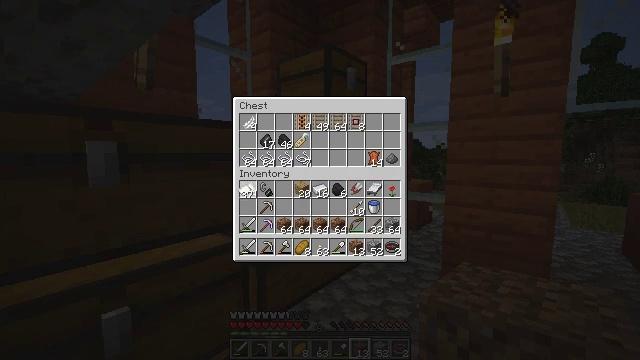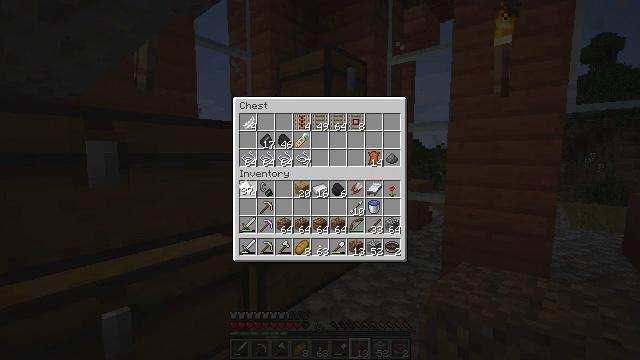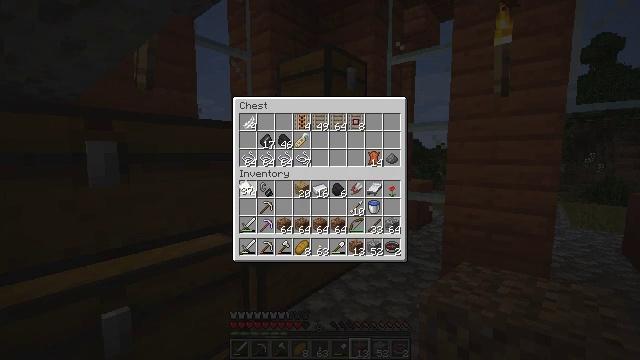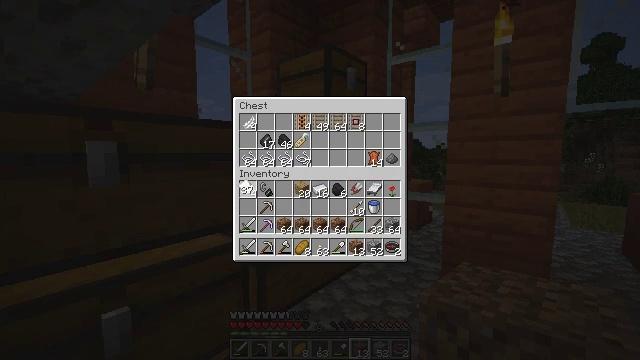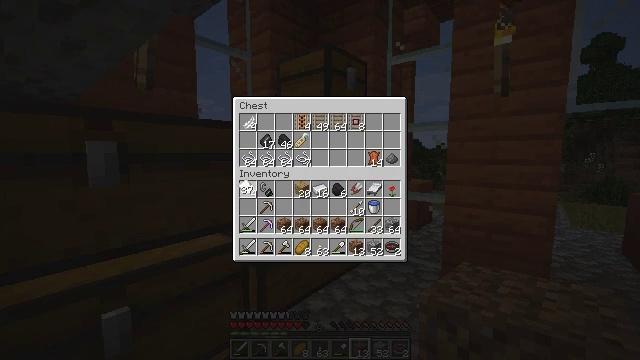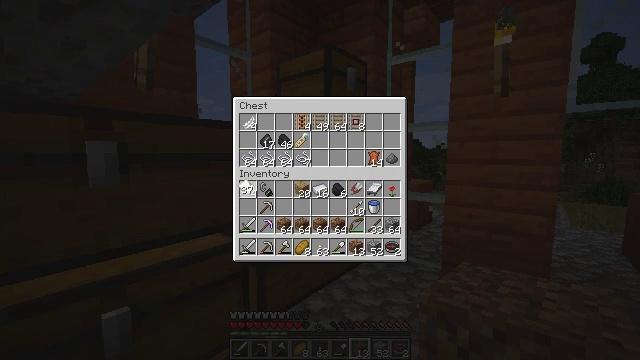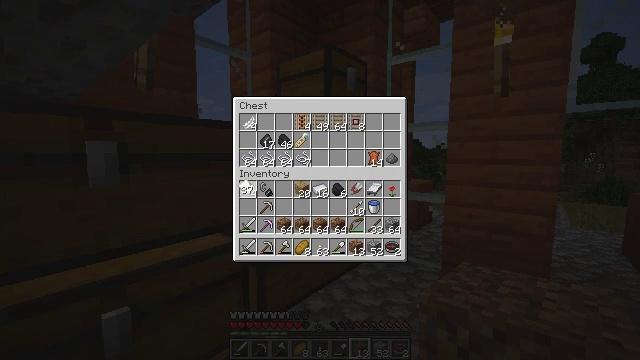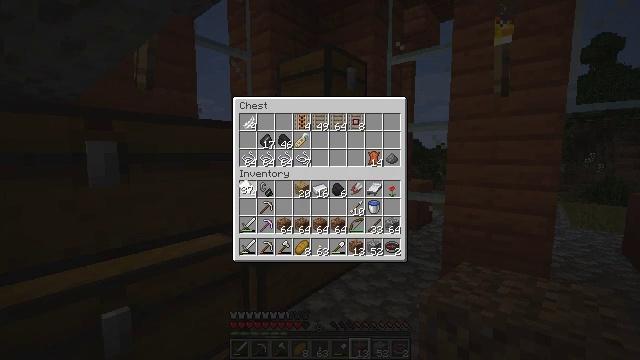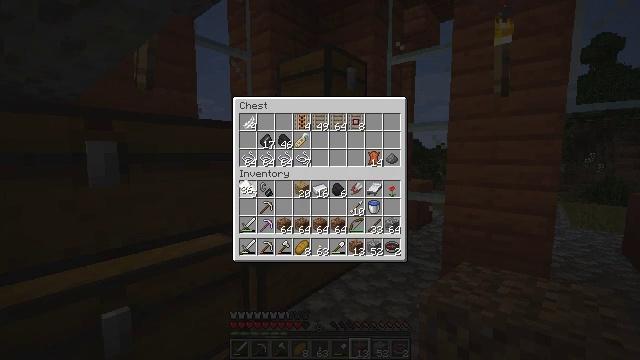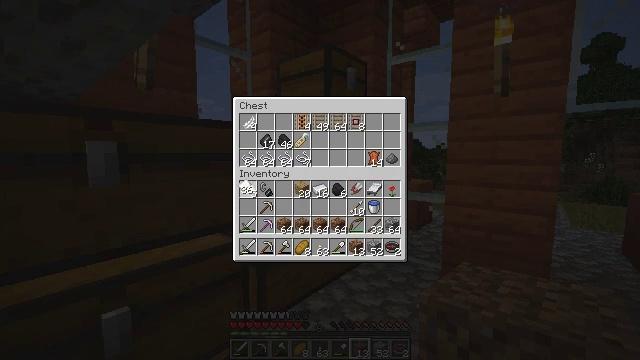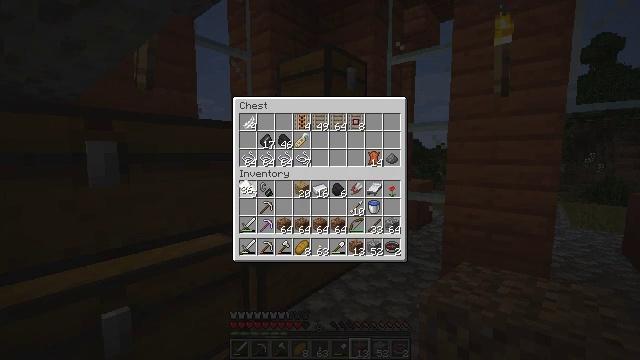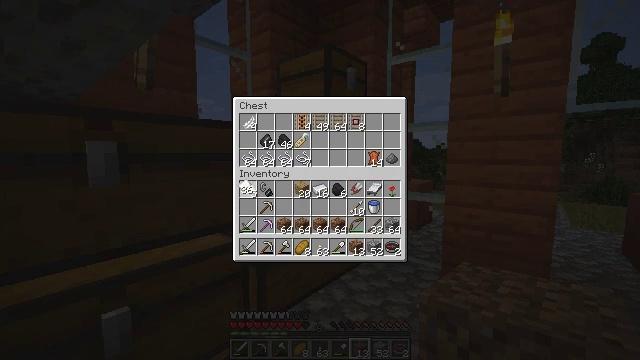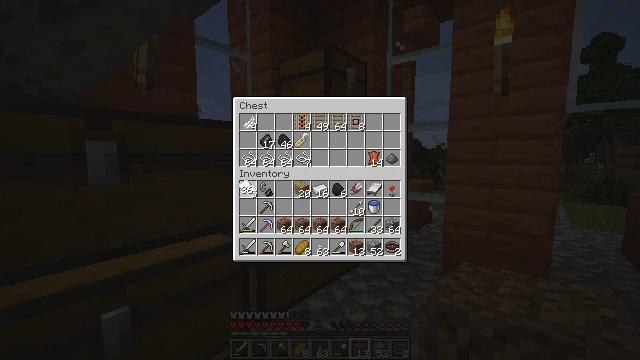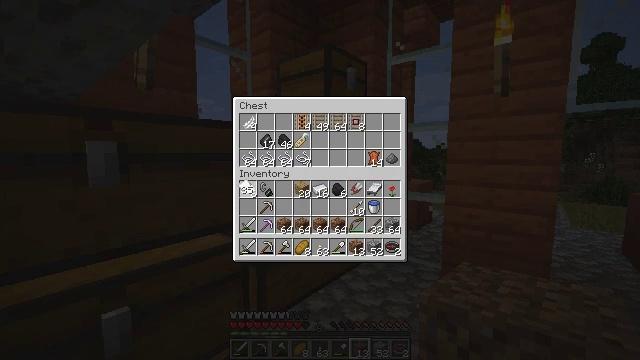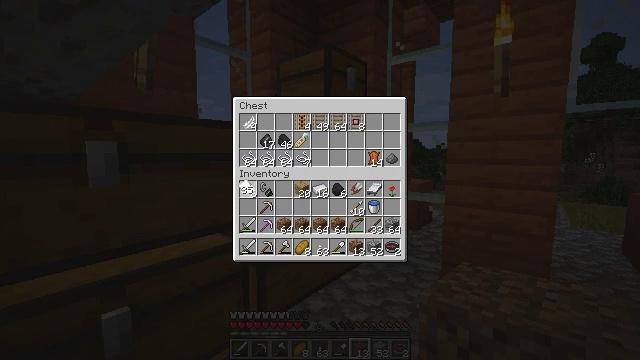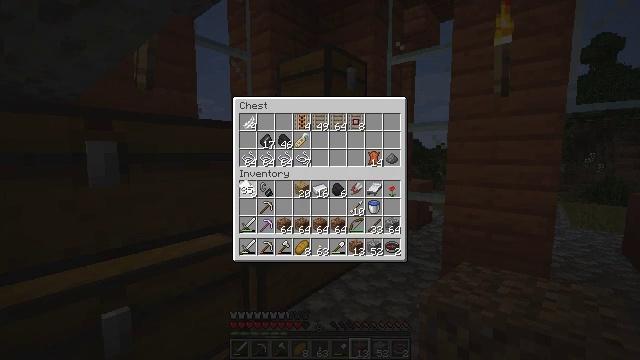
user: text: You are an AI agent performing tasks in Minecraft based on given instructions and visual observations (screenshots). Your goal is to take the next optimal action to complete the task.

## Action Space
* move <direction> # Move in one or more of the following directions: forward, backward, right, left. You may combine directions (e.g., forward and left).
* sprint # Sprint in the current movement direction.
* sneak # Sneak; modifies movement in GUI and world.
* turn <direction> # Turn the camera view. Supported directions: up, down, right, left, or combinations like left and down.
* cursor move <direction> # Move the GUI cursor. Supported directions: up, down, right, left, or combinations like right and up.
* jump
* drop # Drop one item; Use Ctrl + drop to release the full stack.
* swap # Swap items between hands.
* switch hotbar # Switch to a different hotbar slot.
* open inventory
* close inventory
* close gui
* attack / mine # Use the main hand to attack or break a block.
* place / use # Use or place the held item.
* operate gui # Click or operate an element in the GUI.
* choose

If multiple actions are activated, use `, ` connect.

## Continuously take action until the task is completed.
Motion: motion action
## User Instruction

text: Use paper and a compass to craft a map.
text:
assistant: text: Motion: no_op
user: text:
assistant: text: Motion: no_op
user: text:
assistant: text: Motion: no_op
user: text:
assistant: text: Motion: use / place
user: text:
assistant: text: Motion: use / place
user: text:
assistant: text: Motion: use / place
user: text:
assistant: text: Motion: use / place
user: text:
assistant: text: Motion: no_op
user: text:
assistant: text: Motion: no_op
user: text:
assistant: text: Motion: use / place
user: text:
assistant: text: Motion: use / place
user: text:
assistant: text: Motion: use / place
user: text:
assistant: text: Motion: no_op
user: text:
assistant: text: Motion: use / place
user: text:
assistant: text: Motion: use / place
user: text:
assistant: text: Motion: use / place
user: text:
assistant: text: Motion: no_op
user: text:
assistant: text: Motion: no_op
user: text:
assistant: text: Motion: use / place
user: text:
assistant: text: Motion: use / place
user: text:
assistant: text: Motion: use / place
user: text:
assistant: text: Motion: no_op
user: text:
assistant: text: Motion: no_op
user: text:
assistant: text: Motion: no_op
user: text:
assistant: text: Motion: no_op
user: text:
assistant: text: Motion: no_op
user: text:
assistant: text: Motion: no_op
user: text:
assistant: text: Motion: no_op
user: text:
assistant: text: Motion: no_op
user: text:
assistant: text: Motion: no_op